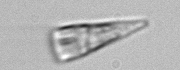
Label: Licmophora